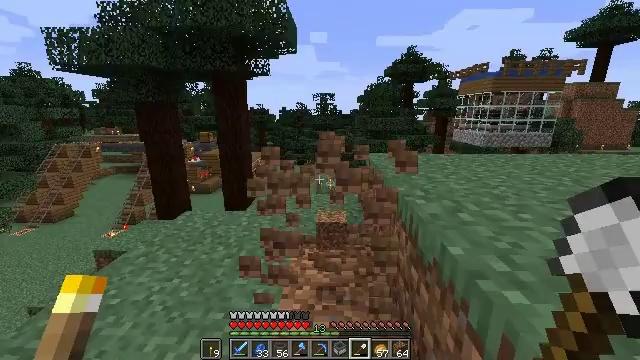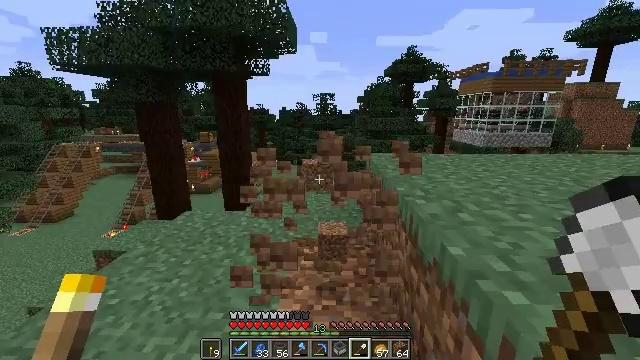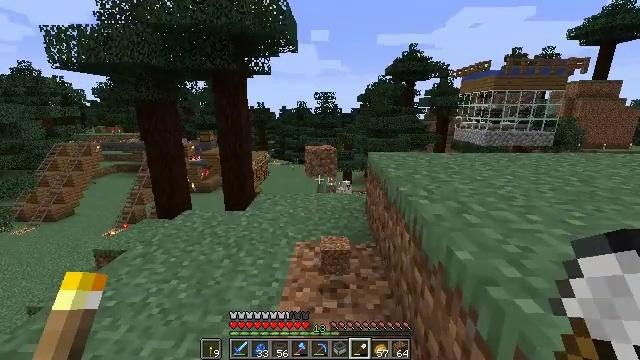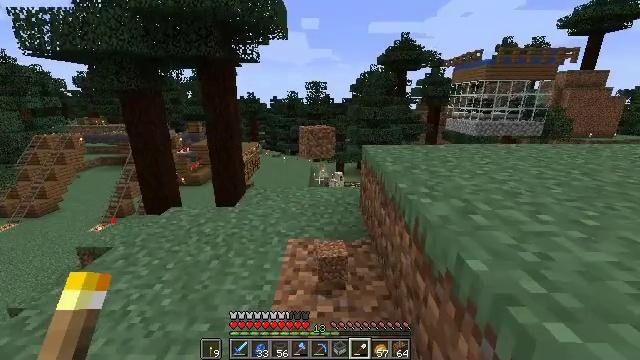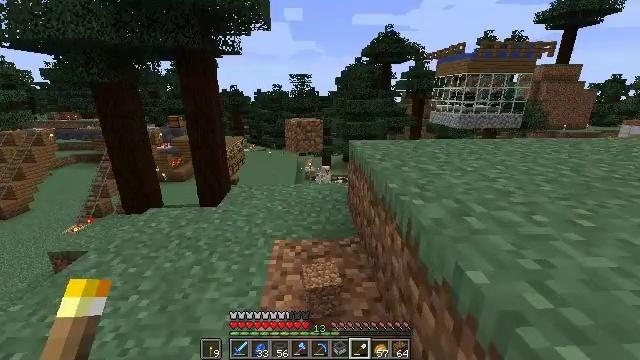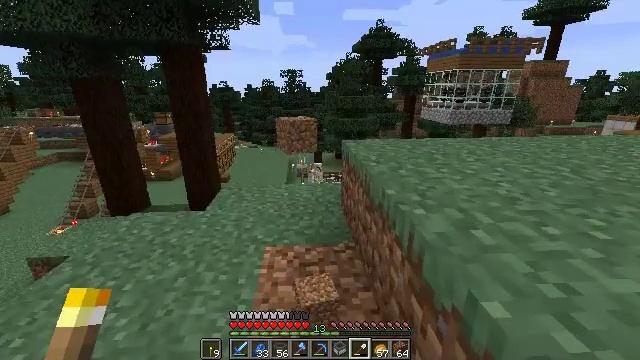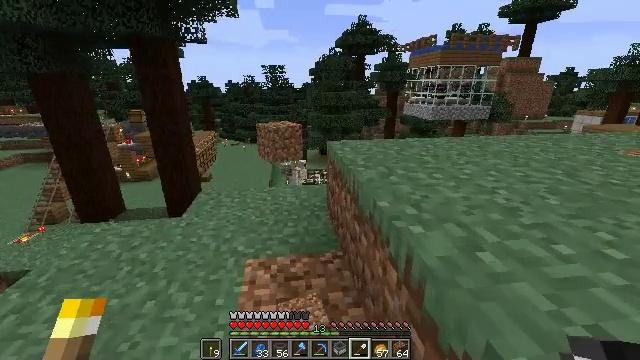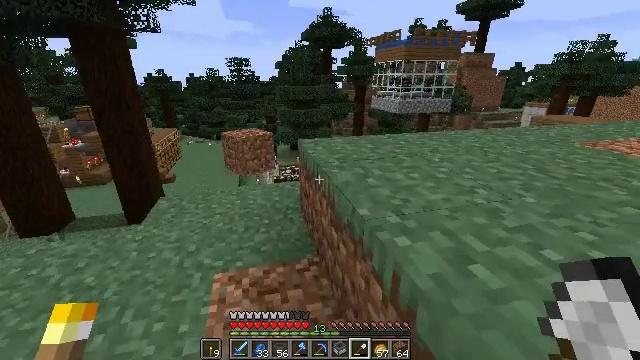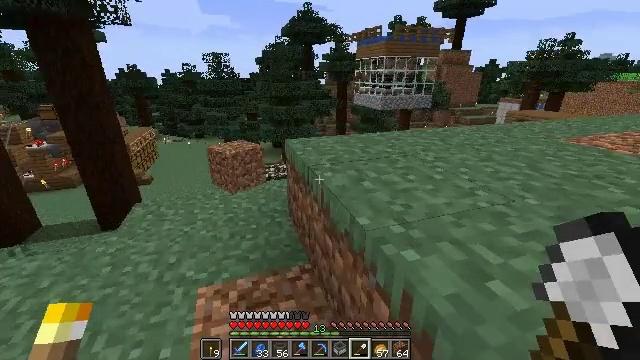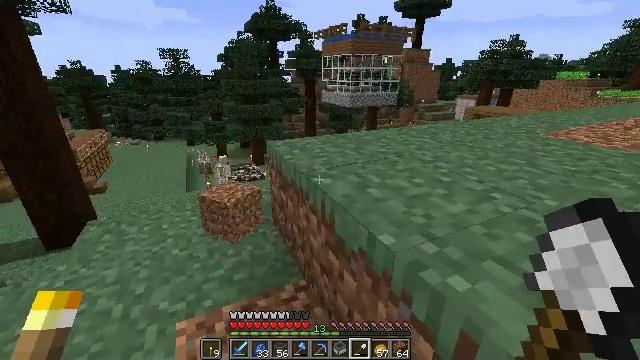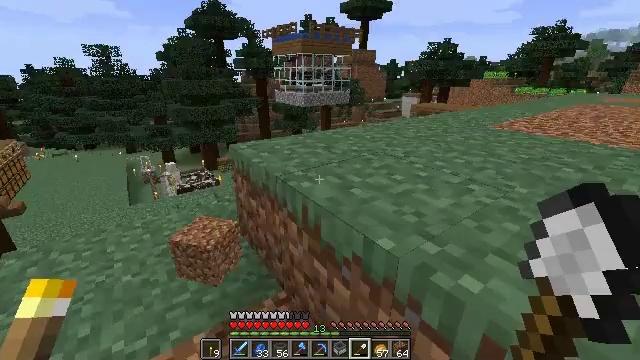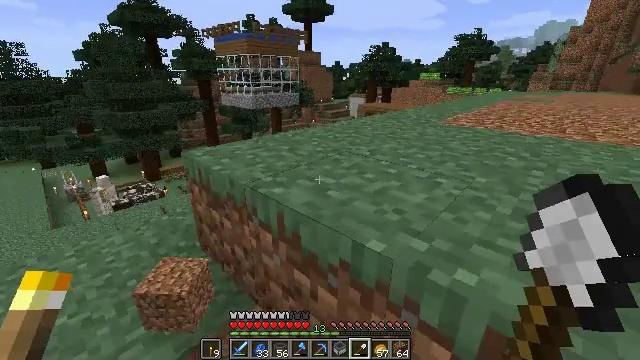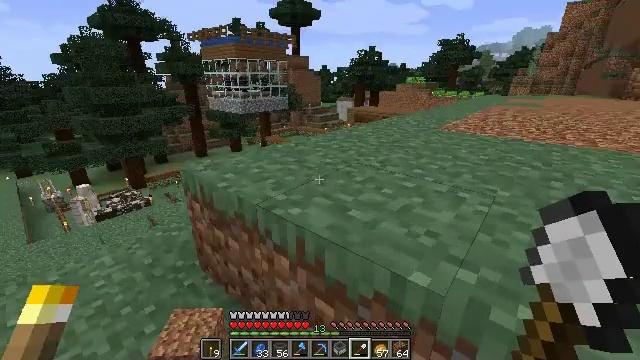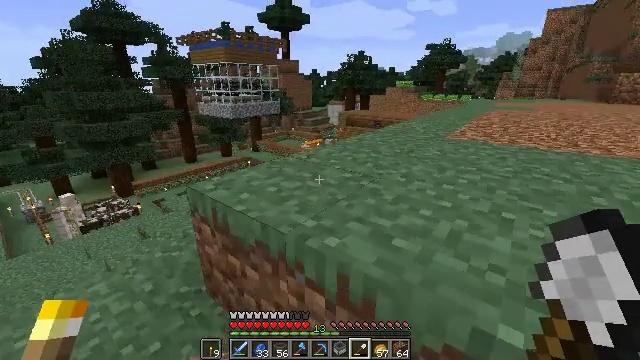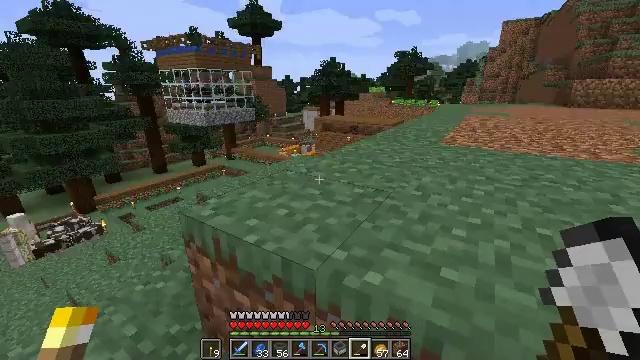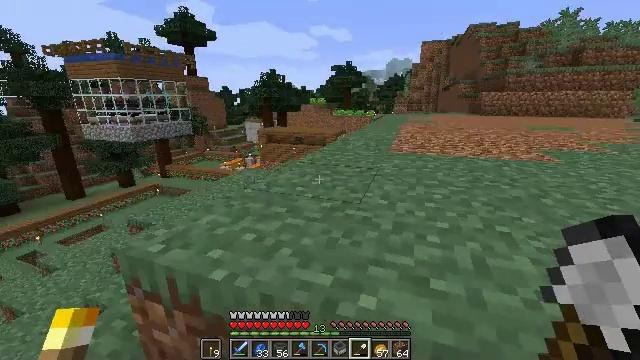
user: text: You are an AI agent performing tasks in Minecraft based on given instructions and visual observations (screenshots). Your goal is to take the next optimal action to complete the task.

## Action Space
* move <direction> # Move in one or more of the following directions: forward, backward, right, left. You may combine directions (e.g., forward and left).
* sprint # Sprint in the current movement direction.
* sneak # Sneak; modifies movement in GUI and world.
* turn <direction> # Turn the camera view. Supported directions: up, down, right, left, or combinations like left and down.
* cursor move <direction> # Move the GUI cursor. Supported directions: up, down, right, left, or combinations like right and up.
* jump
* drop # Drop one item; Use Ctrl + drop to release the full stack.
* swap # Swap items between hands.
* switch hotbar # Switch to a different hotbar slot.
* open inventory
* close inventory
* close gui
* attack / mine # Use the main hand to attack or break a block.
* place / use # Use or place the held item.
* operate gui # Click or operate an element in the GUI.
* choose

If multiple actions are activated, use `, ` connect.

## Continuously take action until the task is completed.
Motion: motion action
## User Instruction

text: Harvest the large fern for decoration.
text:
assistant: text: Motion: attack / mine
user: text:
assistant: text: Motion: move forward, attack / mine
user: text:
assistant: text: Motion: move forward, turn right and down
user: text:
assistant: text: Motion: move forward, turn right and down
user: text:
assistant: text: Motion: move forward, turn right
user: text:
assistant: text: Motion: move forward, turn right
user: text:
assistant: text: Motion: move forward and move left, turn right and down
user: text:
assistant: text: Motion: move forward and move left, turn right
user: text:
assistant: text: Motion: move forward and move left, turn right
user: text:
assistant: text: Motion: move forward and move left, turn right
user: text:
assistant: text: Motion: move forward and move left, turn right
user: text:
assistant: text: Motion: move forward and move left, turn right
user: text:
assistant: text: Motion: move forward and move left, turn right
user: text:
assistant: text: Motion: move forward and move left, turn right and up
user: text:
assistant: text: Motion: move forward and move left, turn right and up
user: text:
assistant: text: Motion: move forward and move left, turn right and up
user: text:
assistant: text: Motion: move forward and move left, turn right and up
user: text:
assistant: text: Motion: move forward, turn right and up
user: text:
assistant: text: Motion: move forward, turn right
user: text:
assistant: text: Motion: move forward, jump
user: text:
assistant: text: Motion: move forward, jump
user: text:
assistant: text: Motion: move forward, jump
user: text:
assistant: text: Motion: move forward, jump
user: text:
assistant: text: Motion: move forward, jump
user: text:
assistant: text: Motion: move forward, jump
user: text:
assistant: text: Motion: move forward, turn right
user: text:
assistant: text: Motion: move forward, turn right and down
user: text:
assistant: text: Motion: move forward, turn right
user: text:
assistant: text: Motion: move forward, sprint
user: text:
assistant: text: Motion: move forward, sprint